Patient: sex M, age 42
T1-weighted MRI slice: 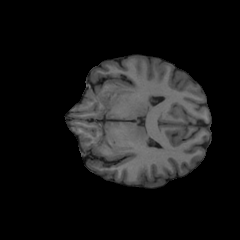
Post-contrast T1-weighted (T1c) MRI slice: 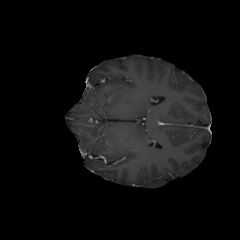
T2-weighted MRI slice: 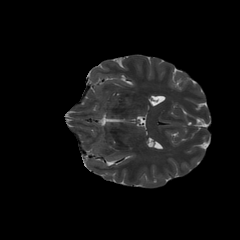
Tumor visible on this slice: no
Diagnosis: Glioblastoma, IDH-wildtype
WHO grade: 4